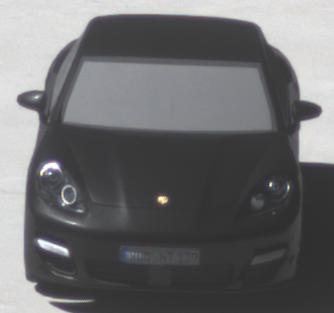
Make: Porsche
Model: Panamera
Detailed model: Panamera (970)
Model produced from: 2010/05
Model produced until: 2013/04
Doors: 5
Color: black
Road condition: dry road
Daytime: midday
Contrast: high contrast